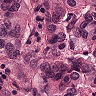
Metastatic tissue present: yes